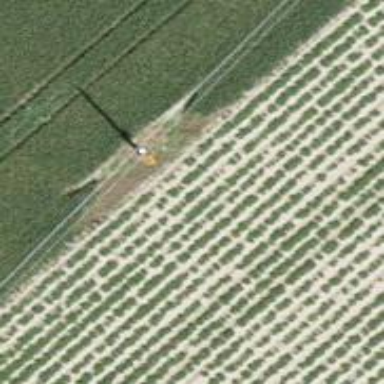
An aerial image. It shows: Power pole.